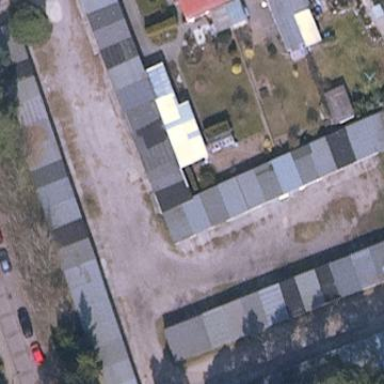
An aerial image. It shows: Area designated for garages.